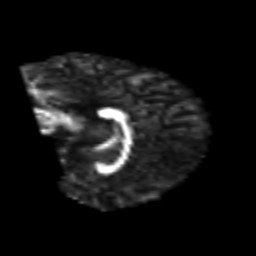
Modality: FA
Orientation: sagittal
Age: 25
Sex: male
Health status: healthy